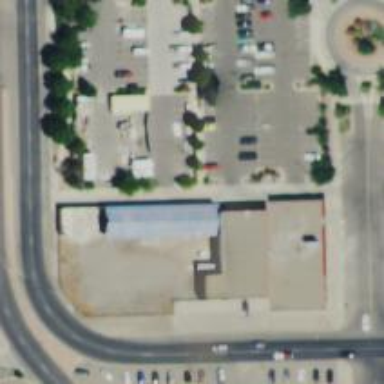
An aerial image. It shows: Parking space.